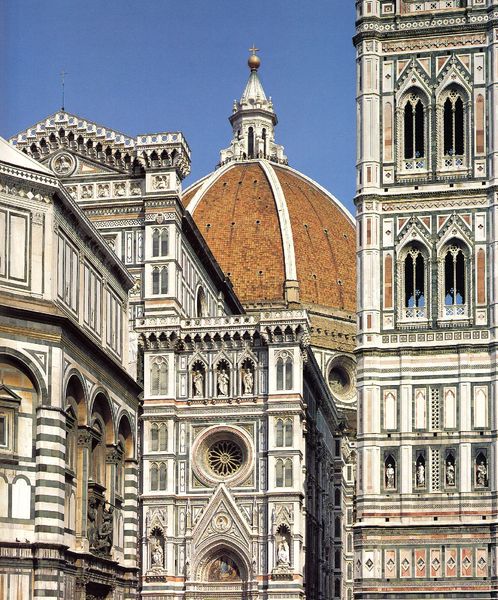
Titel: Campanile des Doms in Florenz
Künstler: Giotto di Bondone
Standort: Florenz, Dom (EU - I - Toskana)
Schlagwörter: blau, himmel, ausschnitt, fenster, marmor, säulen, alt, barock, kirche, gold, turm, statue, bogen, figuren, kuppel, foto, bögen, kreuz, dom, kathedrale, rosette, romantisch, florenz, reichsapfel